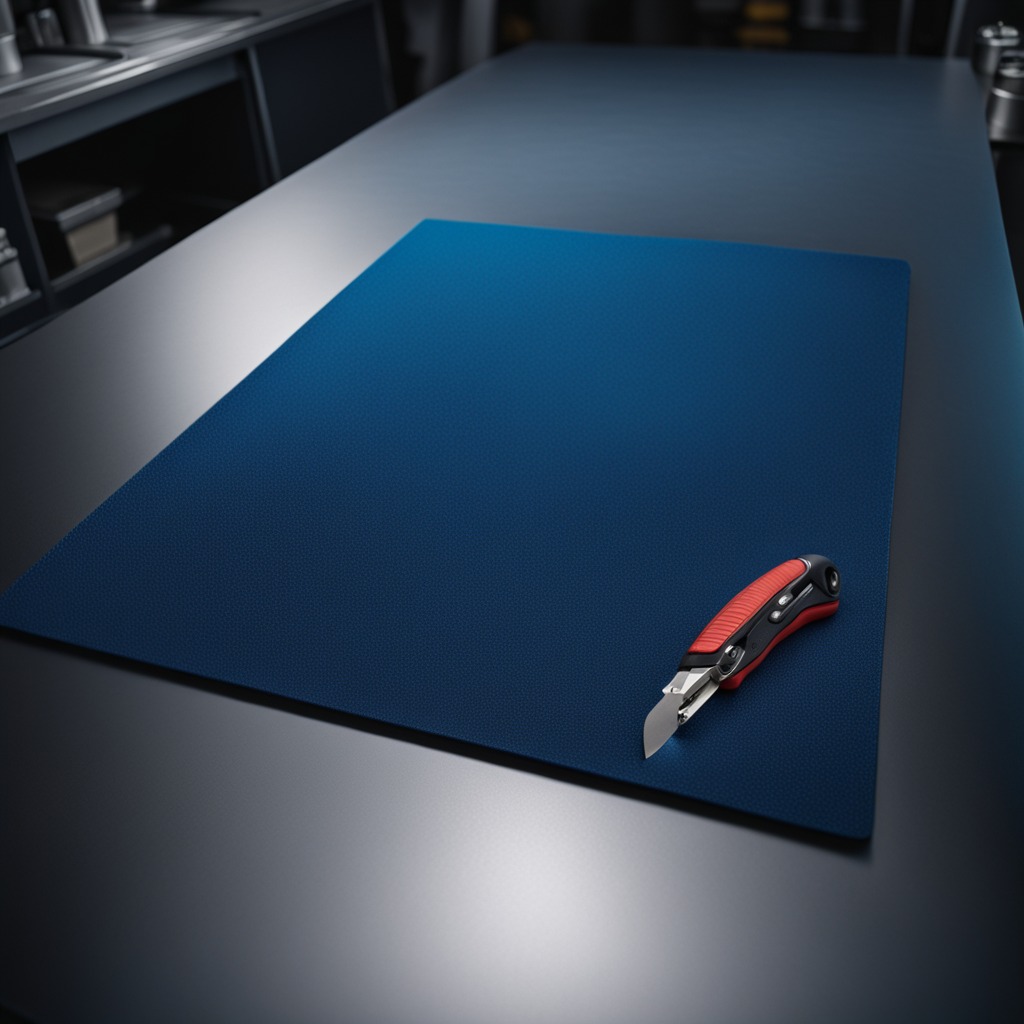
A utility knife lying on a clean granite tabletop covered with a blue rubber mat inside a workshop at night dim ambient light soft shadows worn but beneath the mat